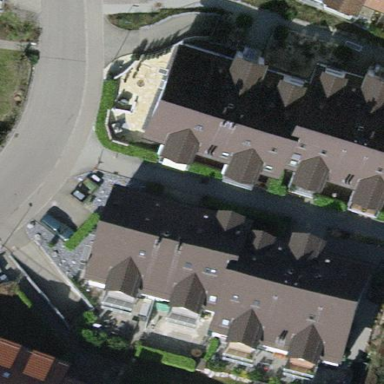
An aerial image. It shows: Terrace building.